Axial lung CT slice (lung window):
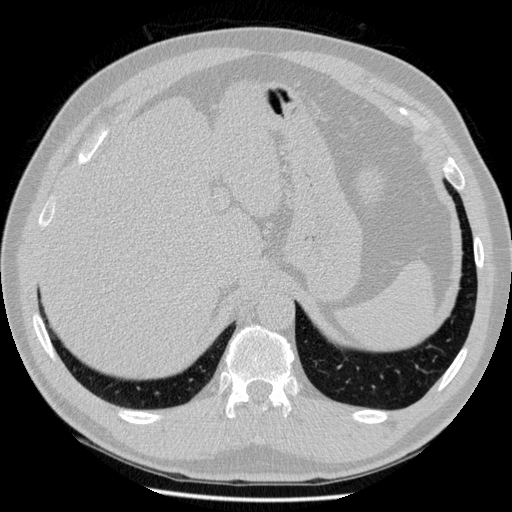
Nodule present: no